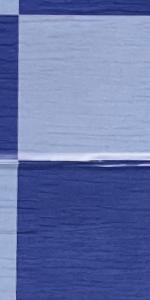
Label: Empty